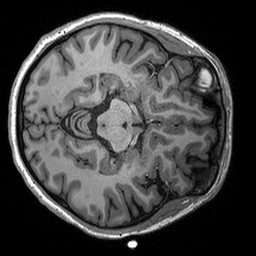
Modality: T1w
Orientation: axial
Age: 25
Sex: female
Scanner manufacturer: siemens
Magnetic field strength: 3 T
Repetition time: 2.3 s
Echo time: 0.00298 s